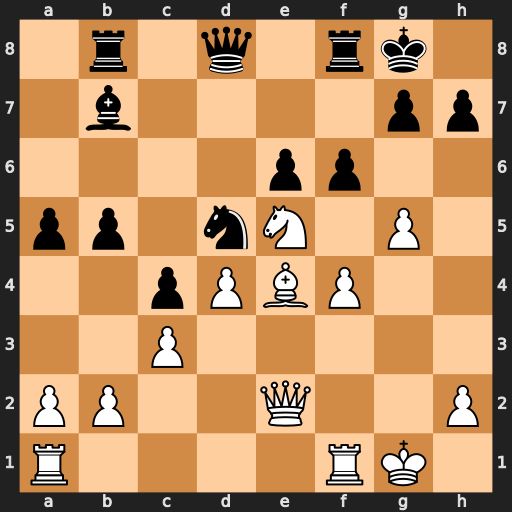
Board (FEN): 1r1q1rk1/1b4pp/4pp2/pp1nN1P1/2pPBP2/2P5/PP2Q2P/R4RK1
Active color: w
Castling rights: -
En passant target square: -
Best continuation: Bxh7+ Kxh7 Qh5+ Kg8 g6